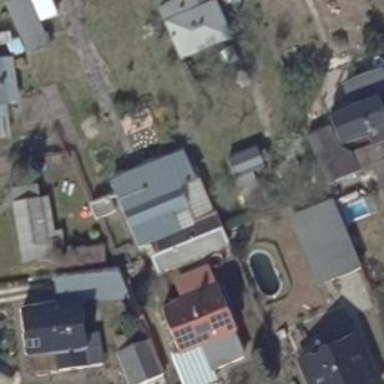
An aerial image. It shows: Flat-roofed house.